Question: I'm working on a prototype system which will act as a proof of concept that an existing system can be made a lot more interactive.
It basically emulates our main software package but over the internet using JSONP requests to update a load of images and Raphael vectors to make it look like everything's running.
I'm having trouble on Chrome however with Raphael not drawing vectors "off-screen". What I mean by "off-screen" is that the main app runs through an iframe as it relies on cross-domain long poll comet through AJAX to get communicate back and forth. Below is an image demonstrating what I mean.

Here I've scrolled a long a little bit in the iframe to look at the bits "offscreen" and you can hopefully see that the grey arrows aren't rendered. I've used Chrome's developer tools to highlight over the SVN tag, showing that it's only given 450px by 810px to the SVG tag, which is the same size allocated for the iframe.
It's worth pointing out that it renders fine in Firefox. Any ideas?
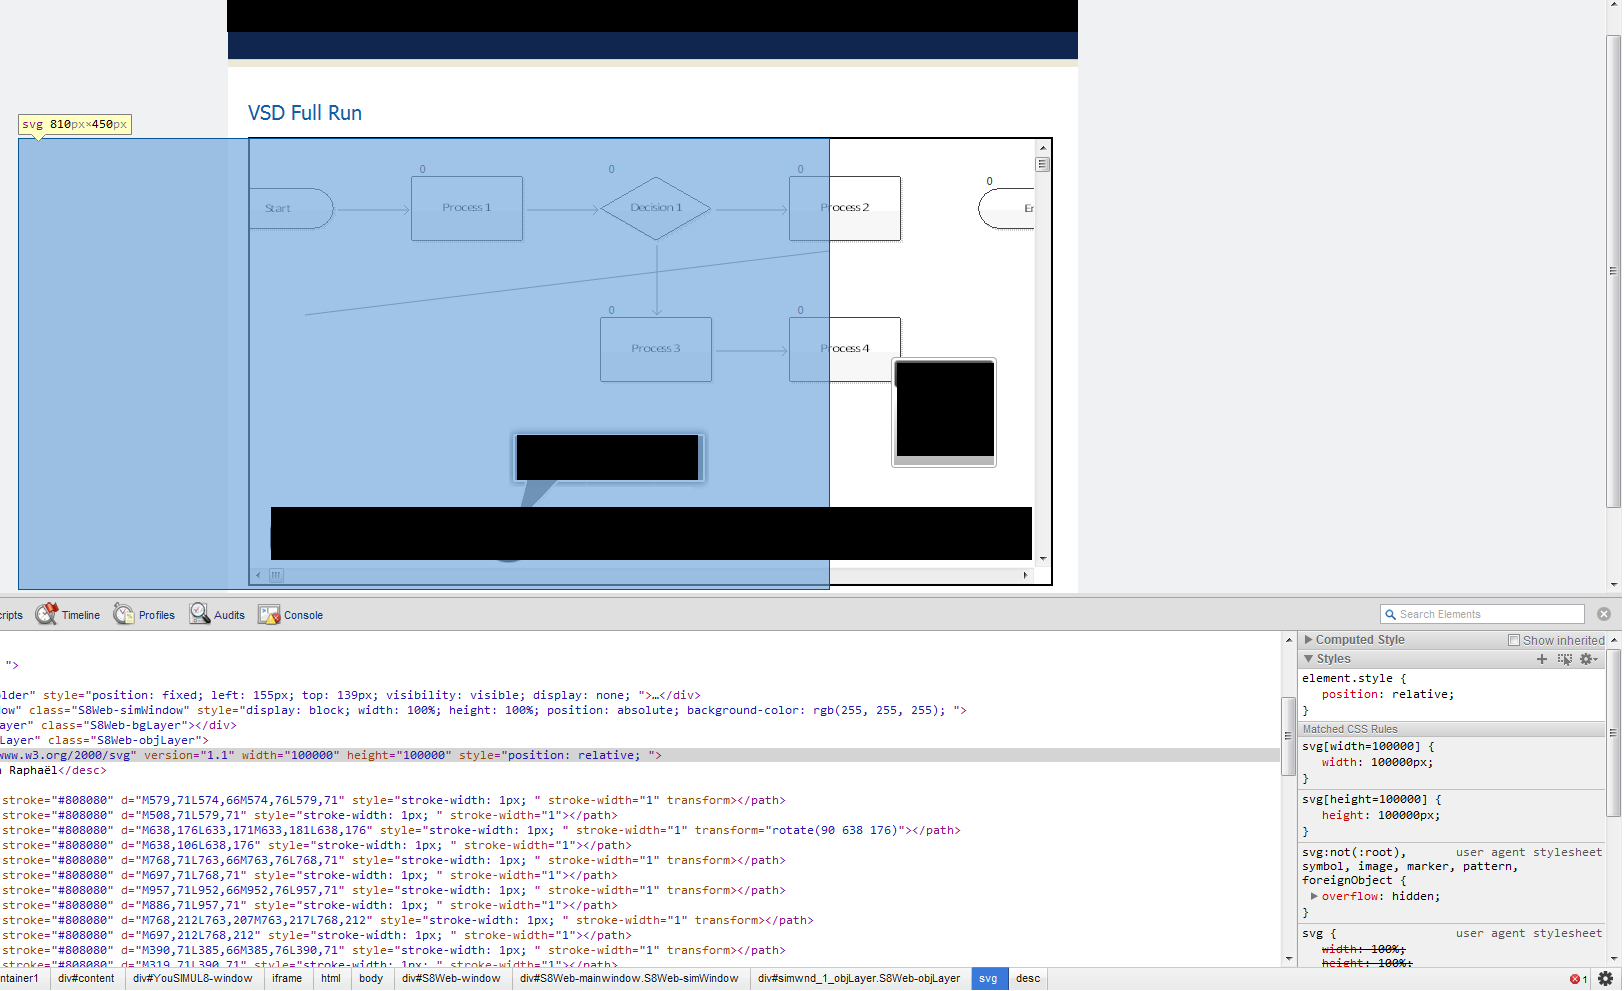
Answer: I've had a similar problem and found a bug report for the WebKit project that seemed related:
<URL>
According to the comments, it's a bug in the rendering engine and there's no workaround aside from losing the iframe or resorting to other means of scrolling the SVG viewport (like moving all the elements within the SVG element).
On the upside, <URL> and the bug hasn't resurfaced. I'm guessing the fix should find its way into the stable channel in a couple of weeks.